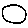
Label: moon